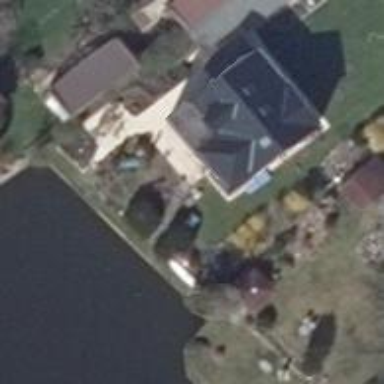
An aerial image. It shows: Detached building.